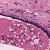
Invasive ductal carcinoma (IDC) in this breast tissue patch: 0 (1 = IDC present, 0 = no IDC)